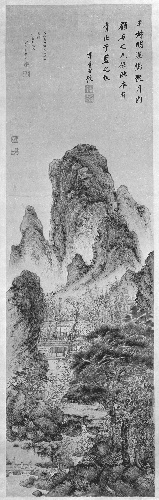
Title: 明  顧懿德  倣王蒙玩月圖  軸|Enjoying the Moon: Landscape in the Manner of Wang Meng
Artist: Gu Yide
Artist bio: active ca. 1620–1630
Date: dated 1628
Object type: Hanging scroll
Classification: Paintings
Medium: Hanging scroll; ink and color on paper
Culture: China
Period: Ming dynasty (1368–1644)
Dimensions: Image: 61 x 18 1/4 in. (154.9 x 46.4 cm)
Overall with mounting: 123 3/4 x 26 3/4 in. (314.3 x 67.9 cm)
Overall with knobs: 123 3/4 x 31 in. (314.3 x 78.7 cm)
Department: Asian Art
Credit line: John Stewart Kennedy Fund, 1913
Accession year: 1913
Repository: Metropolitan Museum of Art, New York, NY
Tags: Mountains|Landscapes